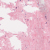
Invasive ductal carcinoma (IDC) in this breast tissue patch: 0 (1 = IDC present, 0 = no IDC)